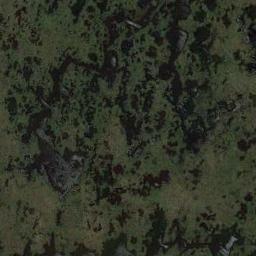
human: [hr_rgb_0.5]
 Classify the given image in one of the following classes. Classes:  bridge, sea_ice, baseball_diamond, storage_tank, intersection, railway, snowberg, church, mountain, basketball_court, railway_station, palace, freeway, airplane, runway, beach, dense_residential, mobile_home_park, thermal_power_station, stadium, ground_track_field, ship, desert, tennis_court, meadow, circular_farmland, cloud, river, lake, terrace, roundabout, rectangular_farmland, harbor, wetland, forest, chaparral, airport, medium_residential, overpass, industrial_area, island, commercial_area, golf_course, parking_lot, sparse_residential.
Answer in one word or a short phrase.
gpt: wetland